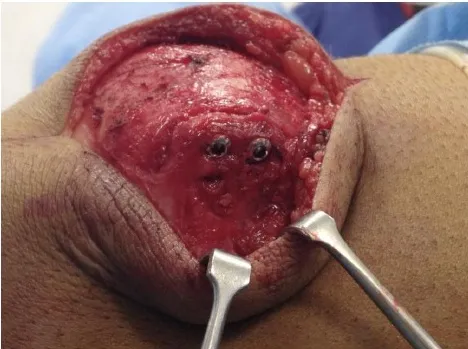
Intra-operative photograph showing operative fixation using two cortical screws.
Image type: medical_photograph (other_medical_photograph)